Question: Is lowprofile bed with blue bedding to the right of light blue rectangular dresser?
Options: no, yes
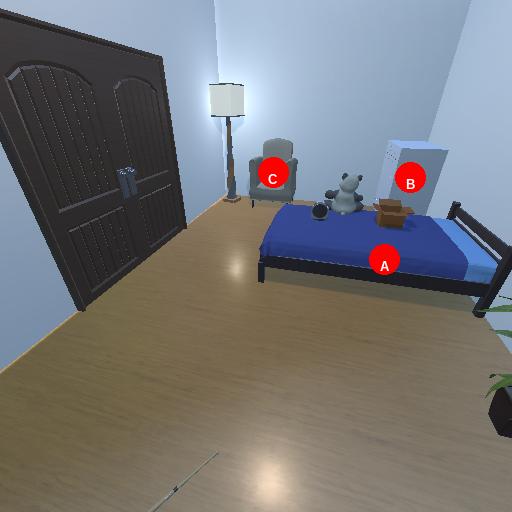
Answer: no